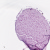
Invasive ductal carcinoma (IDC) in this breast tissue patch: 0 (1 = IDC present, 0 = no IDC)